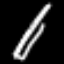
Label: pencil